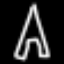
Label: The Eiffel Tower